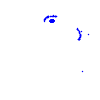
Particle: kaon